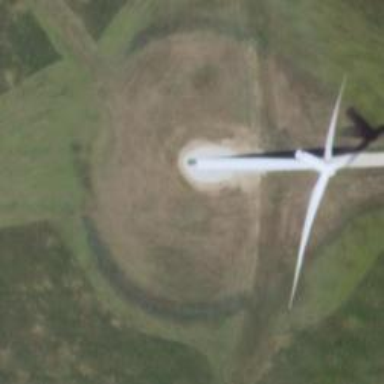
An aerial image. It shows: Wind generator powered by wind. The generator type is horizontal axis and it uses wind turbines.